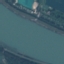
Label: River